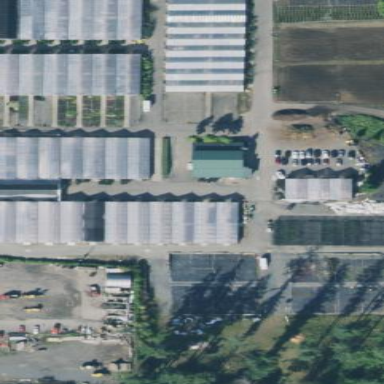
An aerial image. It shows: Greenhouse used for horticulture.